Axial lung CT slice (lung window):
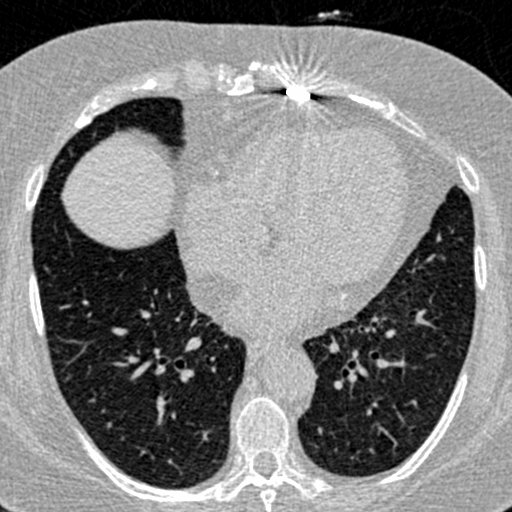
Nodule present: no